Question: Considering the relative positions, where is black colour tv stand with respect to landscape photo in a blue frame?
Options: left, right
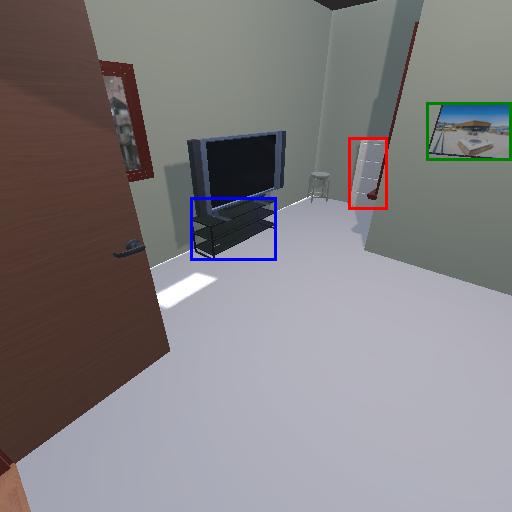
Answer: left